Field crop: maize
Growth stage: 2
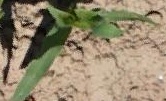
Species: maize